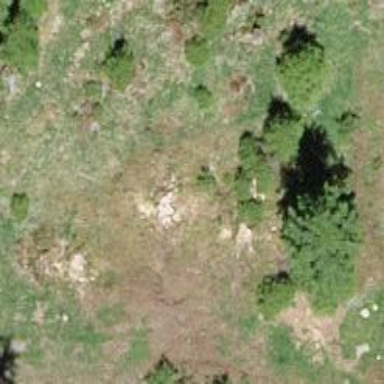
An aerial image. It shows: Single tag "natural: tree."